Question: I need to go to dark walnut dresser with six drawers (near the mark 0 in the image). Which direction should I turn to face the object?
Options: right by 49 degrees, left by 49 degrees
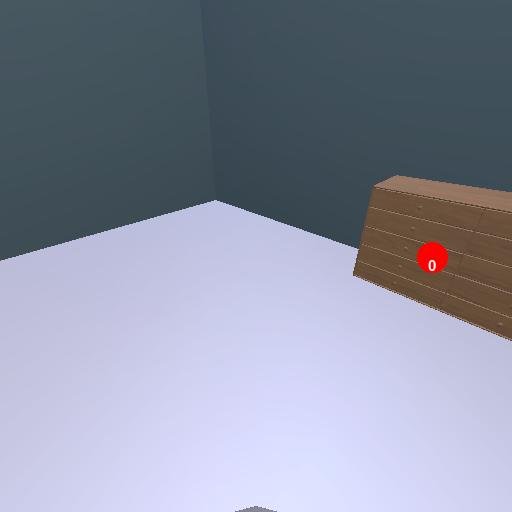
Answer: right by 49 degrees